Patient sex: M
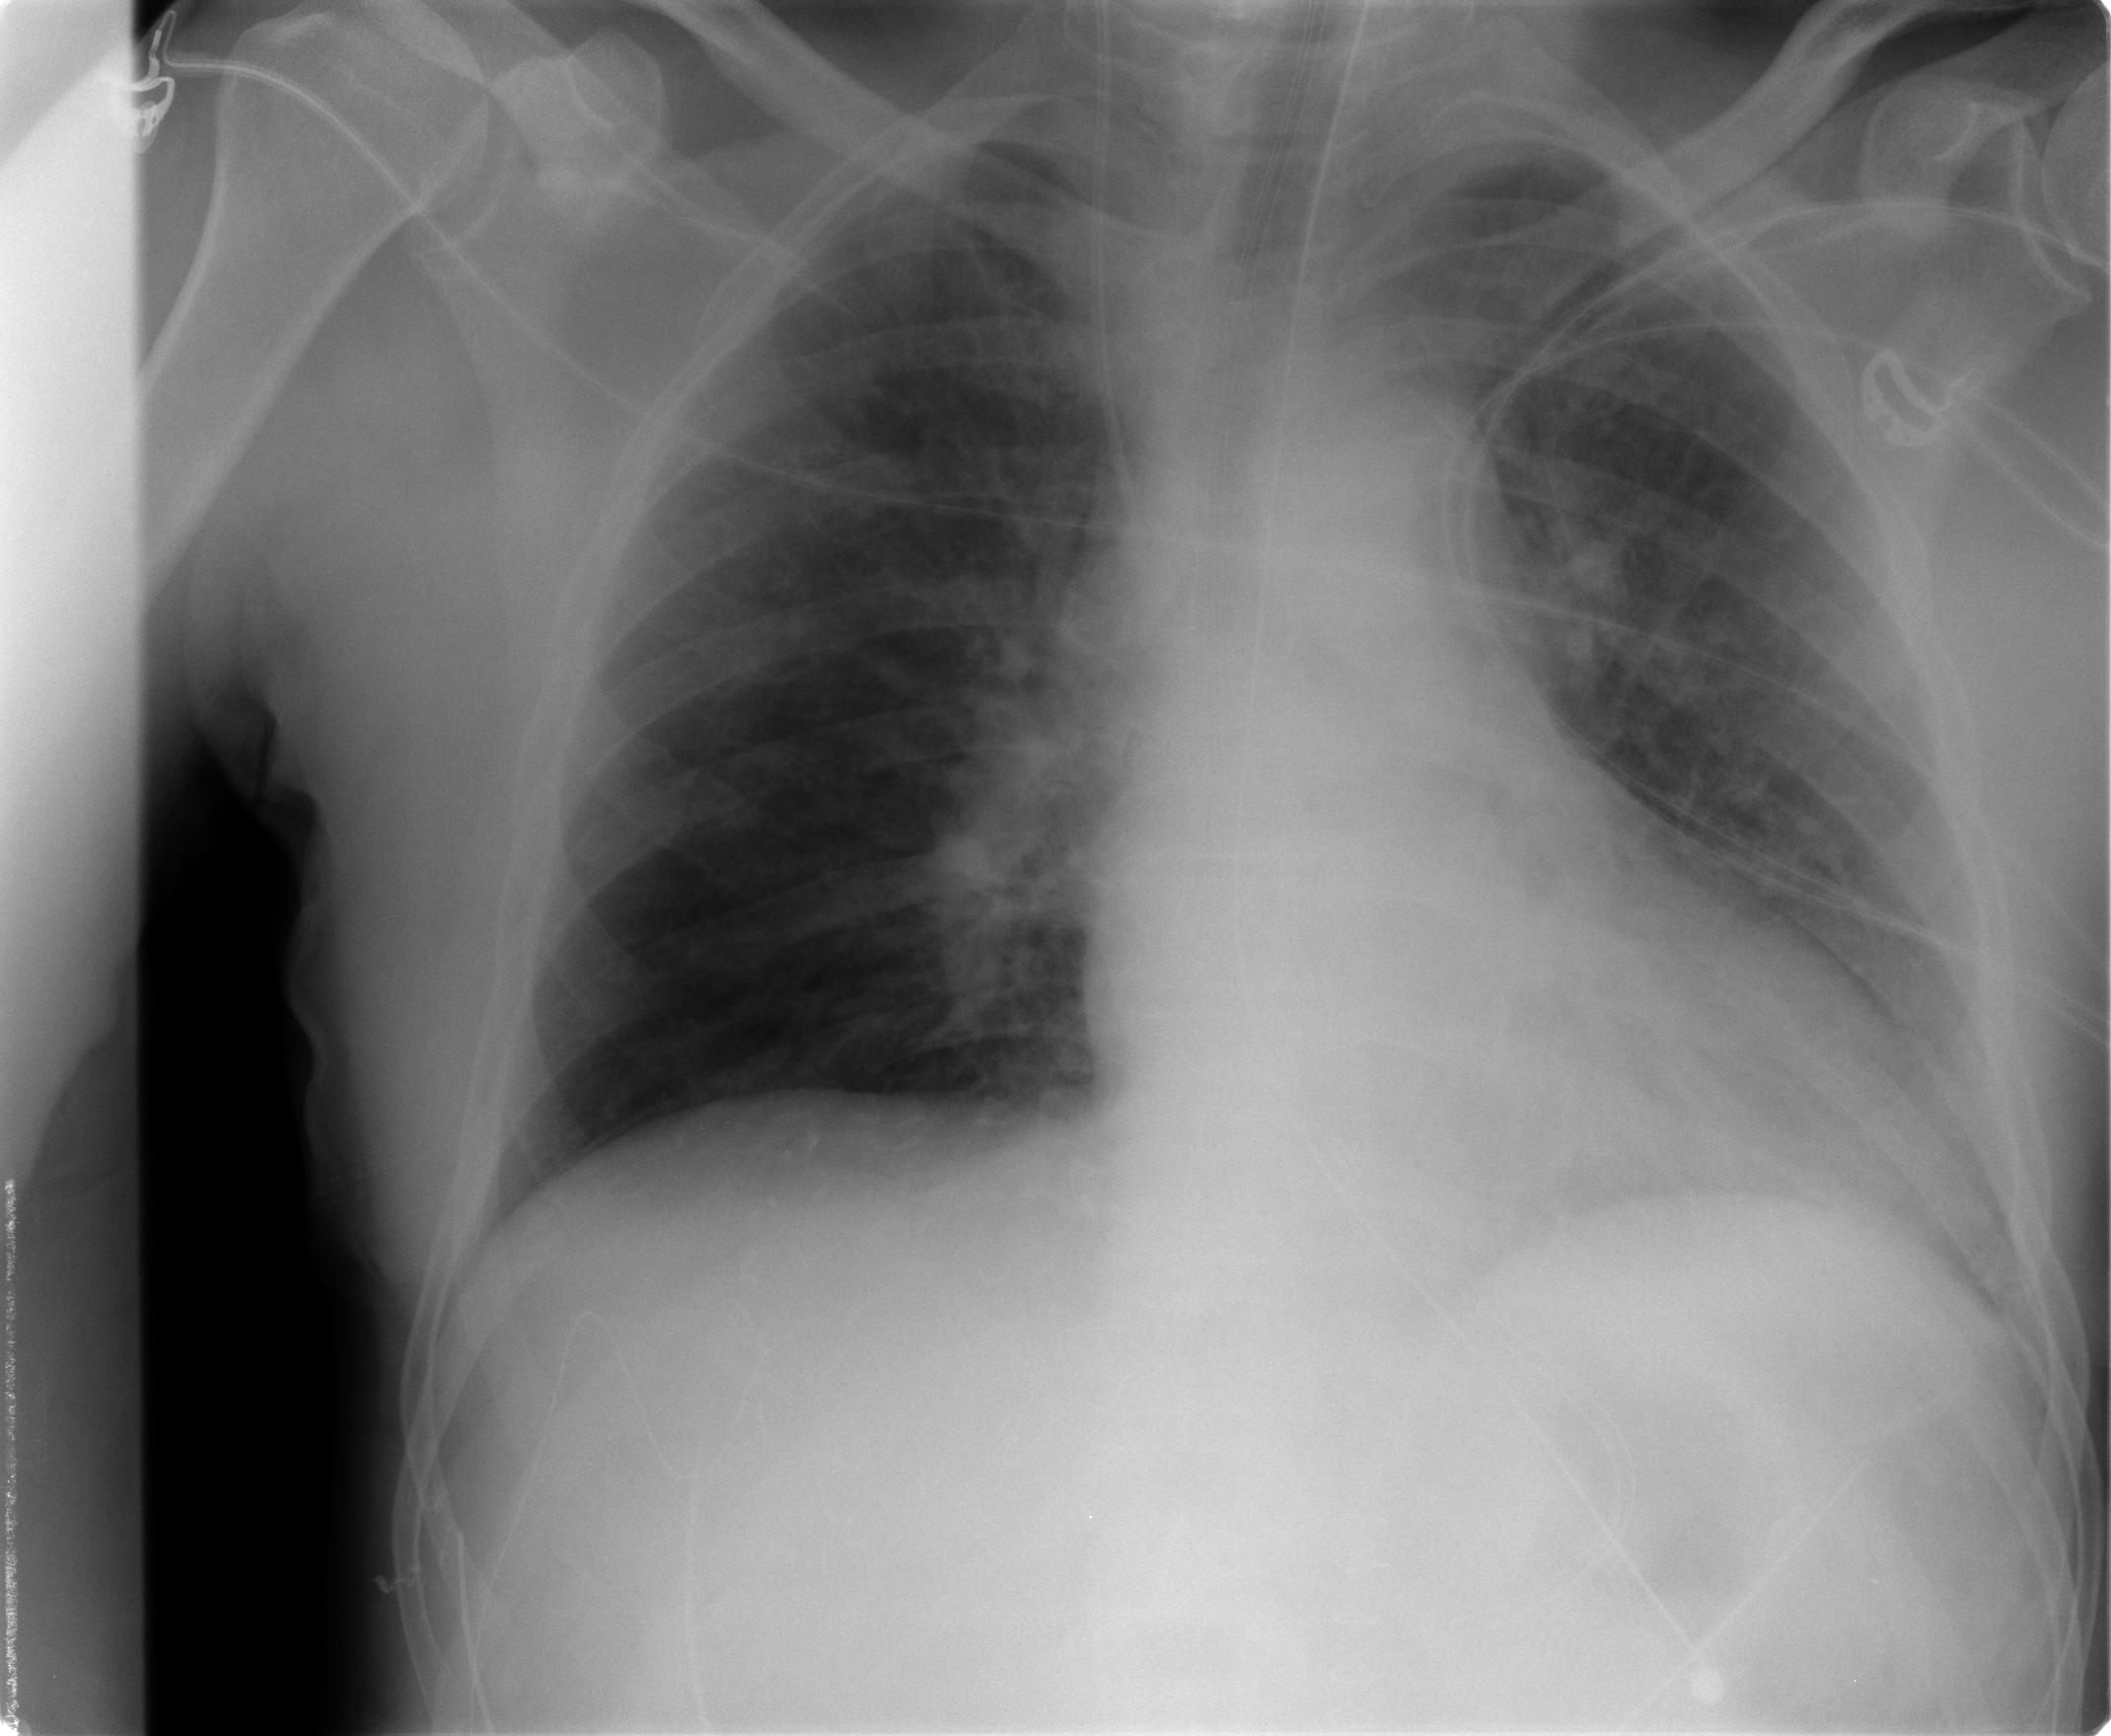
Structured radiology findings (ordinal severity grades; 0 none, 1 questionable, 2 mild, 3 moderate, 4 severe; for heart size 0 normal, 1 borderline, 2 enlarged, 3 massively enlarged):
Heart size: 1
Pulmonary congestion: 2
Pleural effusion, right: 0
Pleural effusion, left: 2
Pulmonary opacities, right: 0
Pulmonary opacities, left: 1
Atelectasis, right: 2
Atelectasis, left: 2